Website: bh-photo
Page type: account-selection
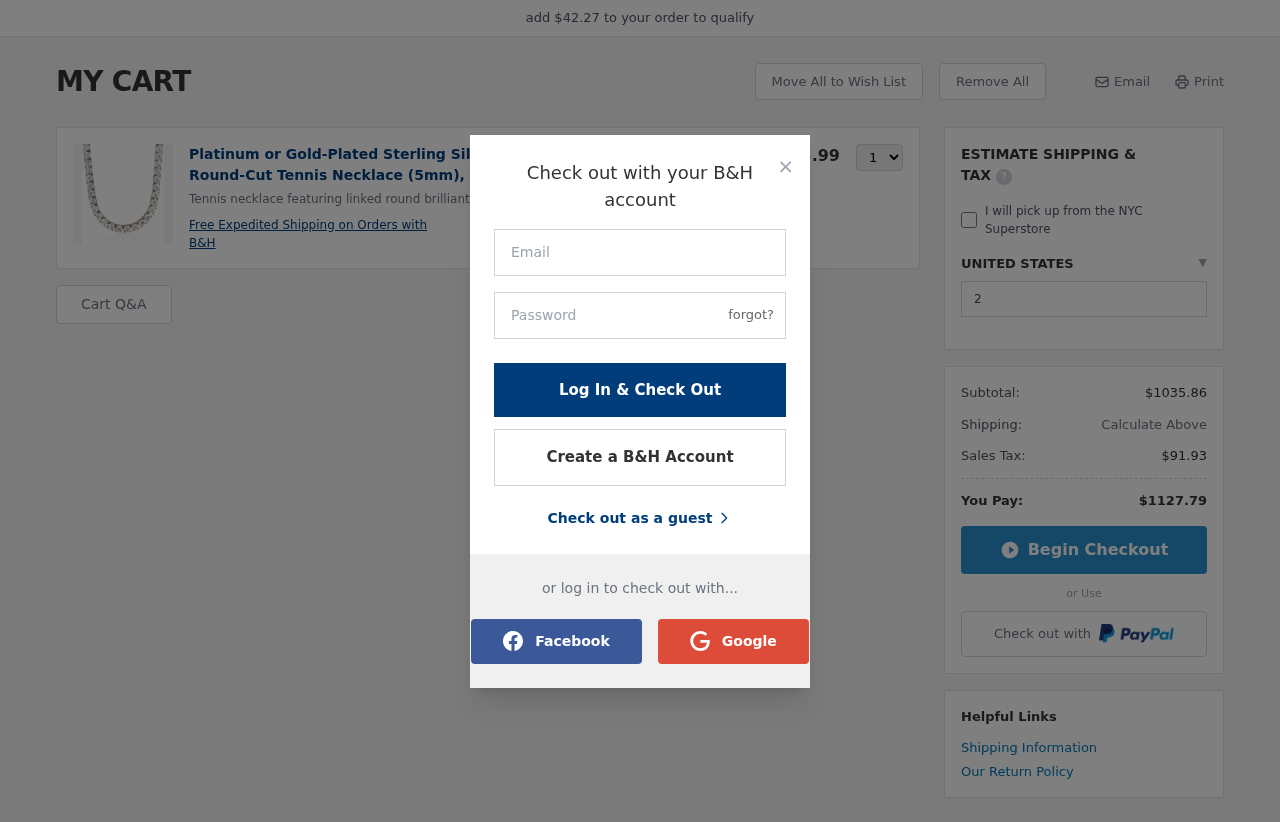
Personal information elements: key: PII_COUNTRY
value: UNITED STATES
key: PII_LOGIN_USERNAME
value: shirleyyates1
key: PII_POSTCODE
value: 24746
Product elements: key: PRODUCT1_DESC
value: Tennis necklace featuring linked round brilliant cut Swarovski zirconia
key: PRODUCT1_NAME
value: Platinum or Gold-Plated Sterling Silver Swarovski Zirconia Round-Cut Tennis Necklace (5mm), 17"
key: PRODUCT1_PRICE
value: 73.99
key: PRODUCT1_QUANTITY
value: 1
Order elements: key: ORDER_SUBTOTAL
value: $1035.86
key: ORDER_TAX
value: $91.93
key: ORDER_TOTAL
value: $1127.79
Other elements: key: AMOUNT_TO_QUALIFY
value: $42.27